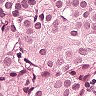
Metastatic tissue present: yes